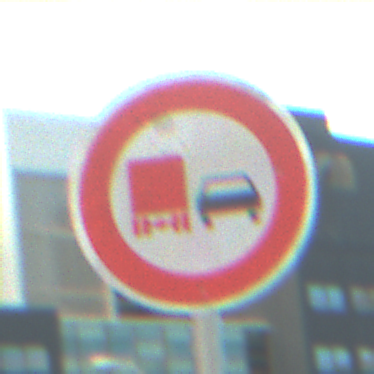
Verkehrszeichen: UeberholverbotKraftfahrzeuge
Umgebung: Outdoor, Urban
Tageszeit: MorningAfternoon
Wetter: PartlyCloudy
Licht: Natural
Jahreszeit: NotSpecified
Kontrast: LowContrast